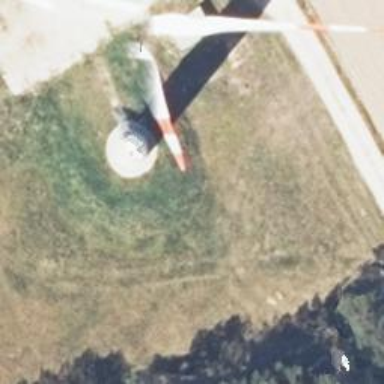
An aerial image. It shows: Wind power generator.